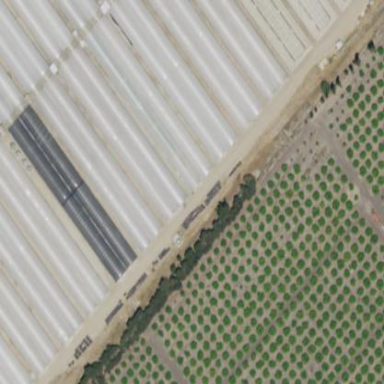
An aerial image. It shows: Greenhouse.